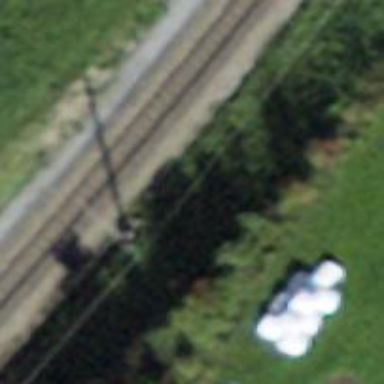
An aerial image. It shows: Power pole.